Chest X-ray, PA view. Patient: 60 years old, sex F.
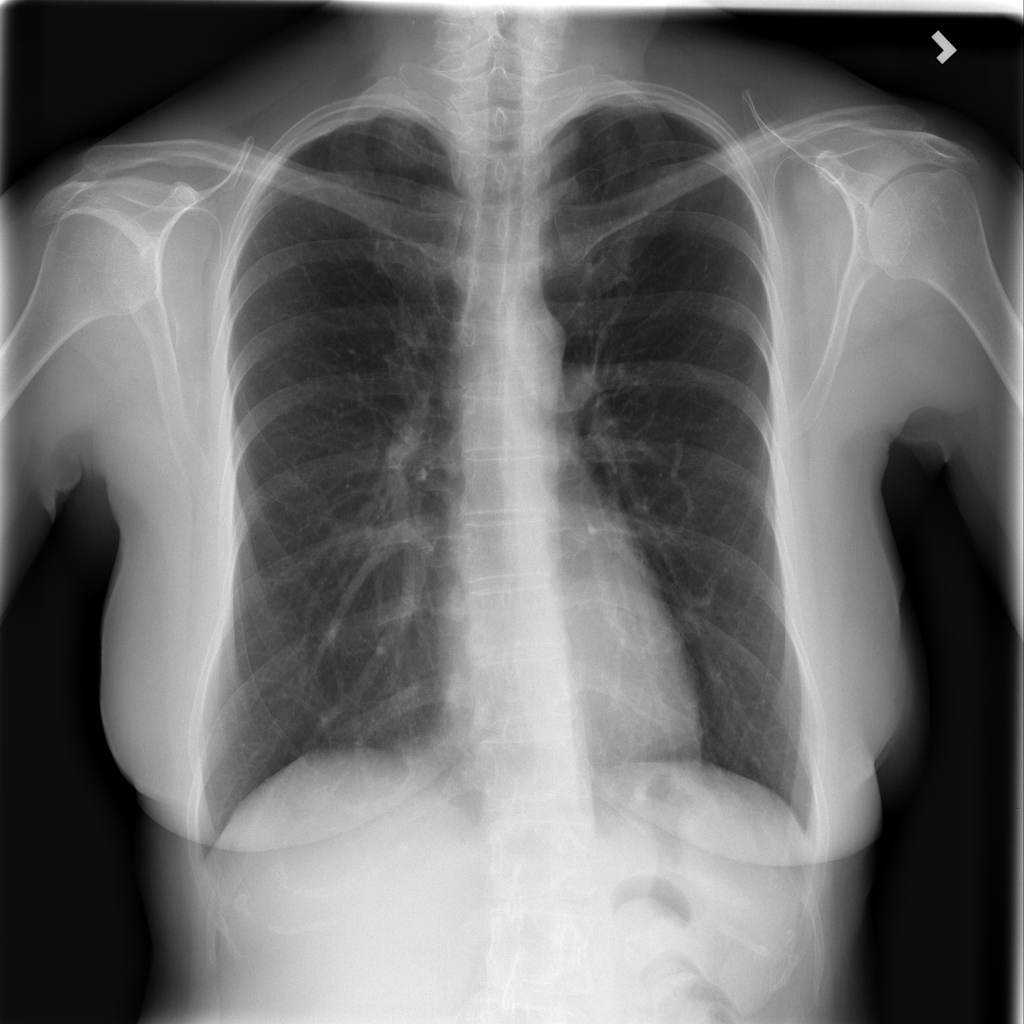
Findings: Effusion, Fibrosis